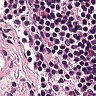
Metastatic tissue present: no